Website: macys
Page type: customer-info-address
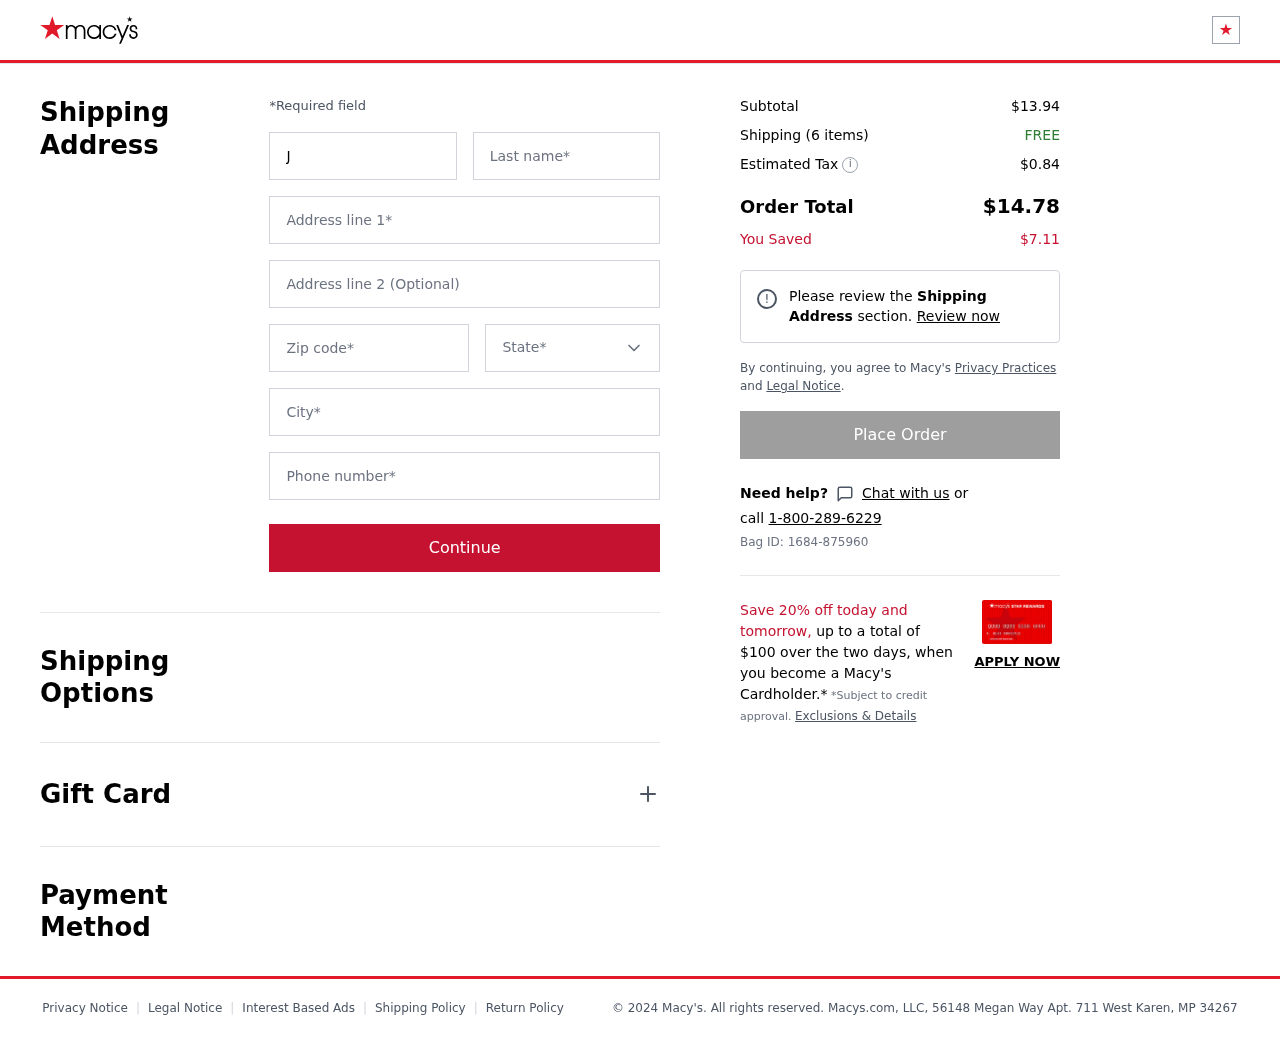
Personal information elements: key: PII_CITY
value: West Karen
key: PII_FIRSTNAME
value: Jill
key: PII_LASTNAME
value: Mcdonald
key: PII_PHONE
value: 9458437466
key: PII_POSTCODE
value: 34267
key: PII_STATE
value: MP
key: PII_STREET
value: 56148 Megan Way Apt. 711
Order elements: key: ORDER_SUBTOTAL
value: $13.94
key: ORDER_NUM_ITEMS
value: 6
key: ORDER_SHIPPING_COST
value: FREE
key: ORDER_TAX
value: $0.84
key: ORDER_TOTAL
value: $14.78
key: ORDER_SAVINGS
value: $7.11
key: ORDER_BAG_ID
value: Bag ID: 1684-875960